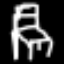
Label: chair